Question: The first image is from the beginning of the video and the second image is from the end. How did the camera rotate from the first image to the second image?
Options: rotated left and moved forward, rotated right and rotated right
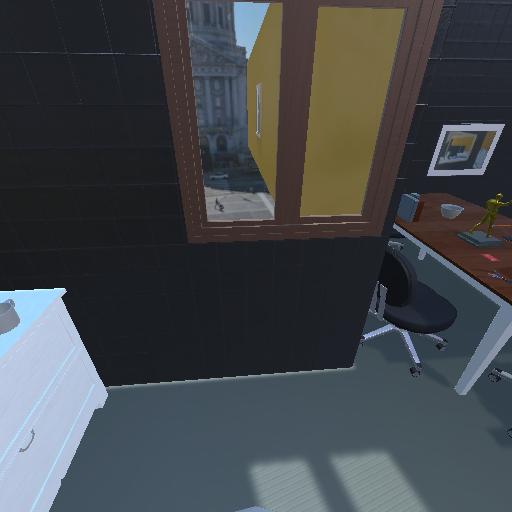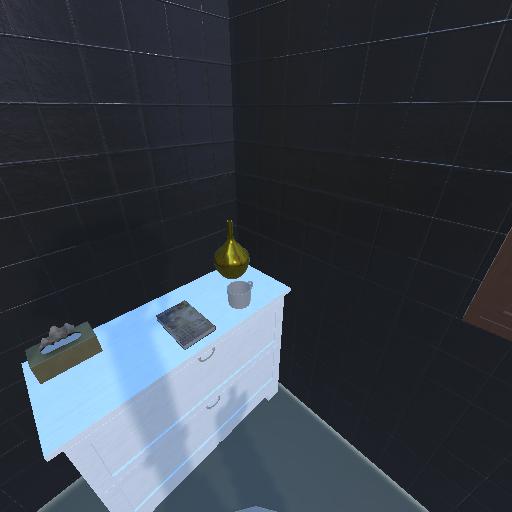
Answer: rotated left and moved forward